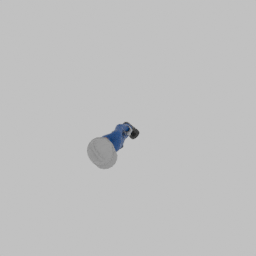
Label: people